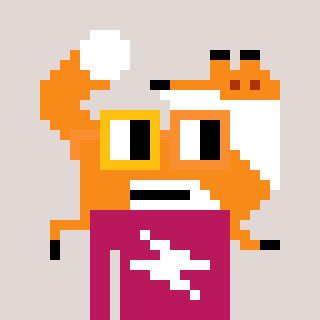
a pixel art character with square yellow and orange glasses, a fox-shaped head and a darkpink-colored body on a warm background